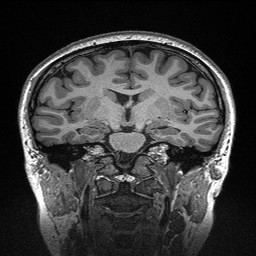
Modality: T1w
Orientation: sagittal
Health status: healthy
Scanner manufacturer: siemens
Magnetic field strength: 3 T
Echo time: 0.00298 s